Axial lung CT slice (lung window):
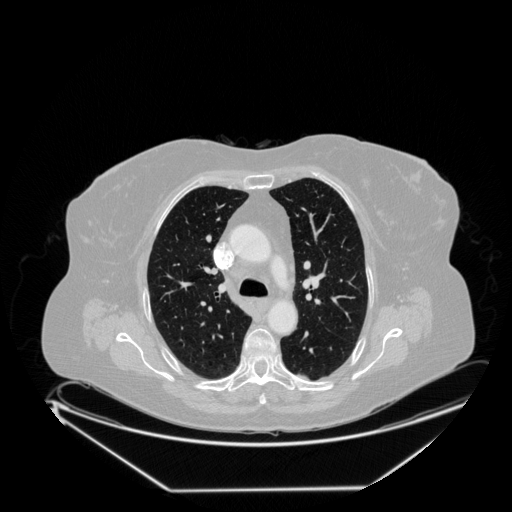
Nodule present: no